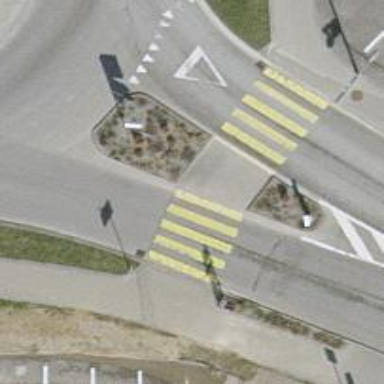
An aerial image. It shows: Uncontrolled zebra crossing on the road.